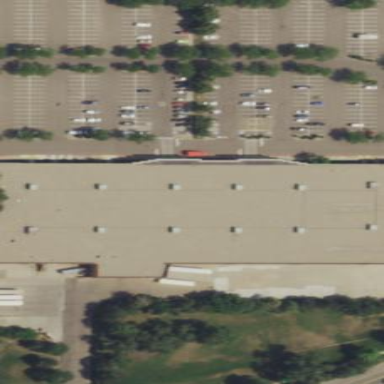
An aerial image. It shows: Retail building.